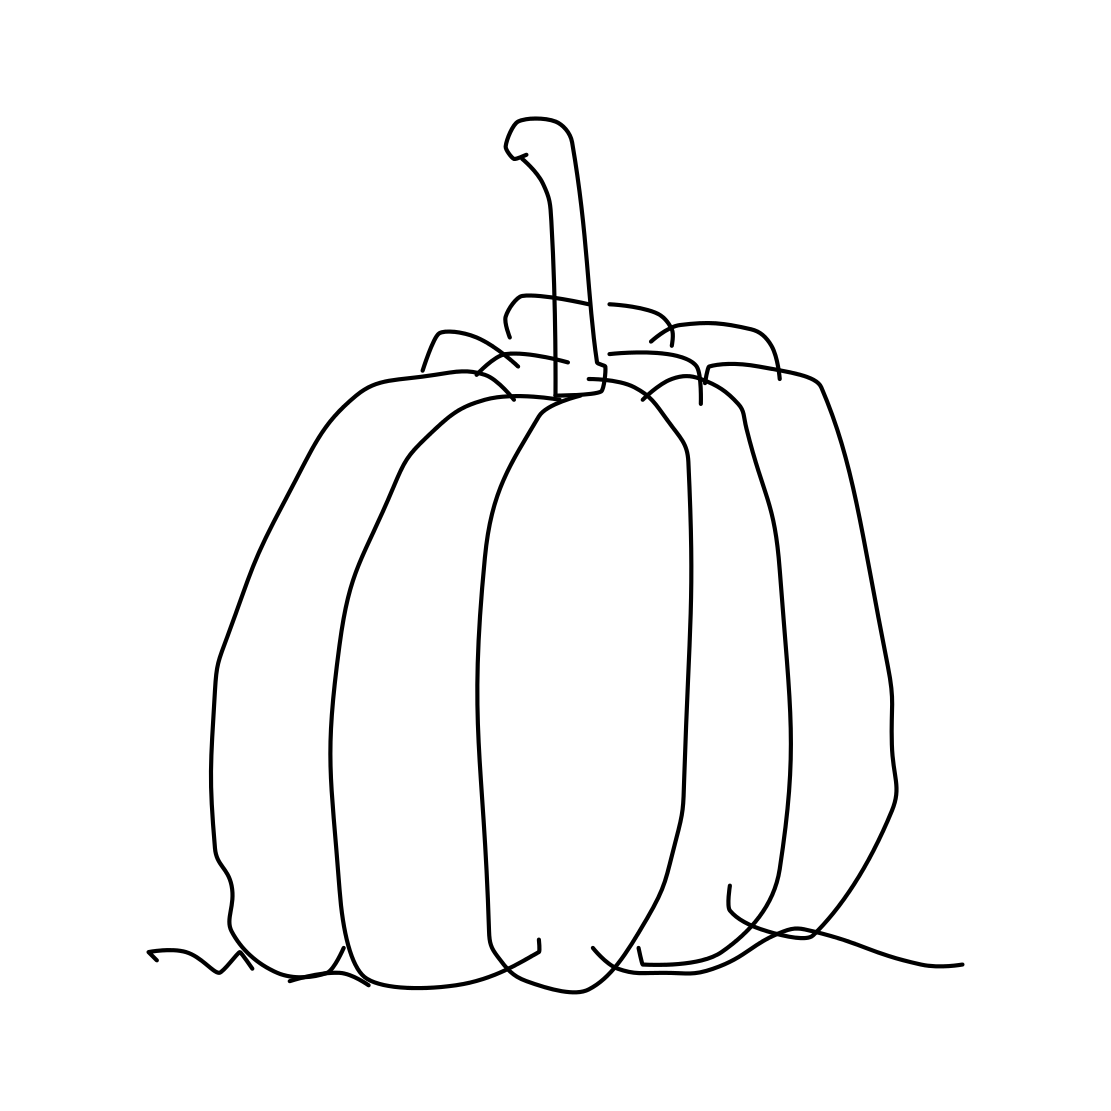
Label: pumpkin